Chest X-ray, AP view. Patient: 23 years old, sex F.
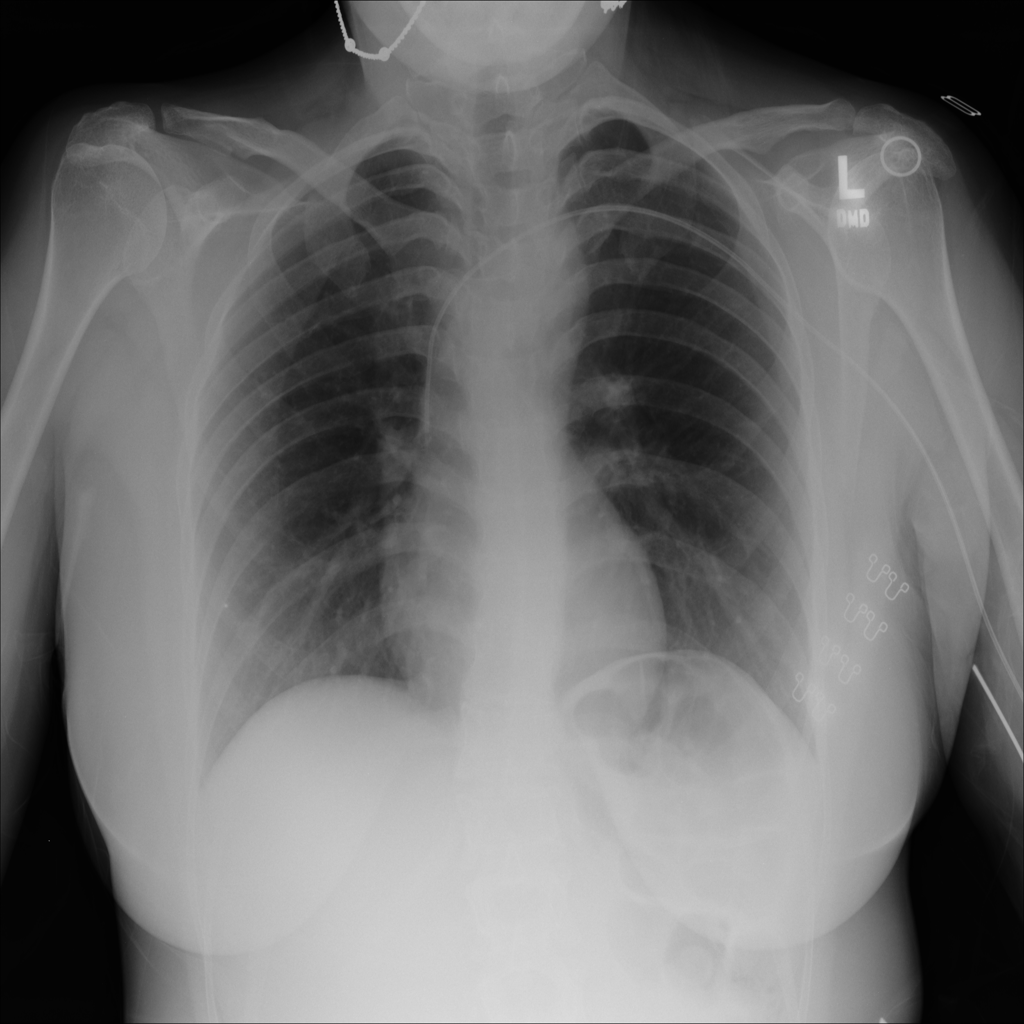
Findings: No Finding